Question: I have read through all the other posts, but seem to be getting this issue not sure why:
JAVA:
'''
@Path("/acct")
public class MyService
{
@Path("/create")
@POST
@Consumes({ MediaType.APPLICATION_JSON, MediaType.APPLICATION_XML })
@Produces({MediaType.APPLICATION_JSON, MediaType.APPLICATION_XML})
public MyClass myClass( AccountForm aform ) throws exception
{
System.out.println("MYtest");
}
}
'''
POSTER CLIENT:

I see this in the logs:
SEVERE: A message body reader for Java type, class AccountForm, and MIME media type, application/xml;charset=UTF-8, was not found
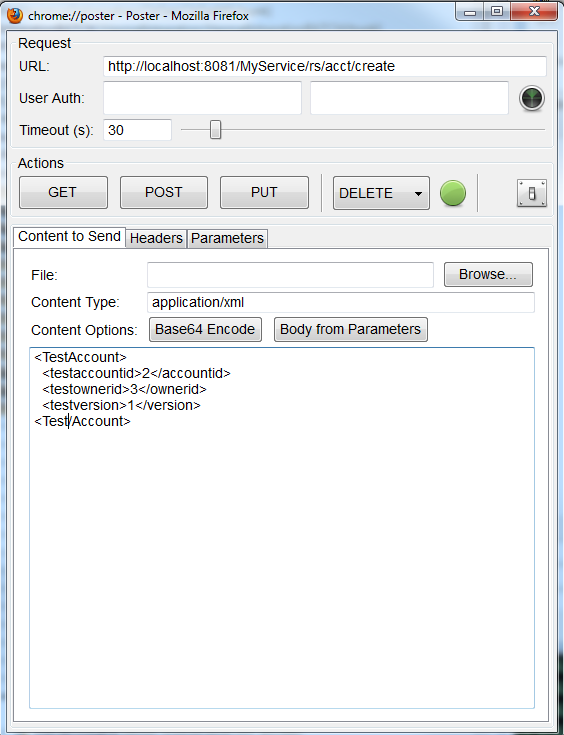
Answer: Hard to know for sure but in the header tab of your poster tool add a header called accept and set it to application/xml.